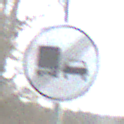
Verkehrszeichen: EndeUeberholverbotKraftfahrzeuge
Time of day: MorningAfternoon
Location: Outdoor (Nature)
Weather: PartlyCloudy
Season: NotSpecified
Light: Natural